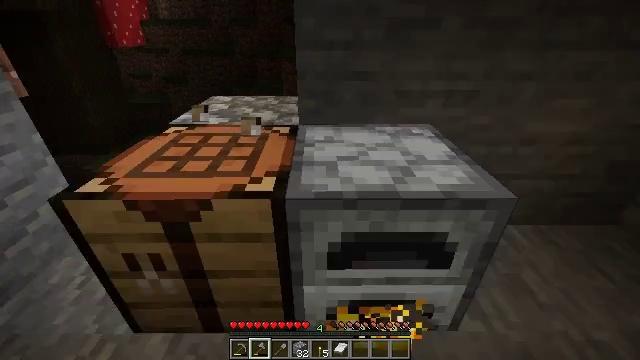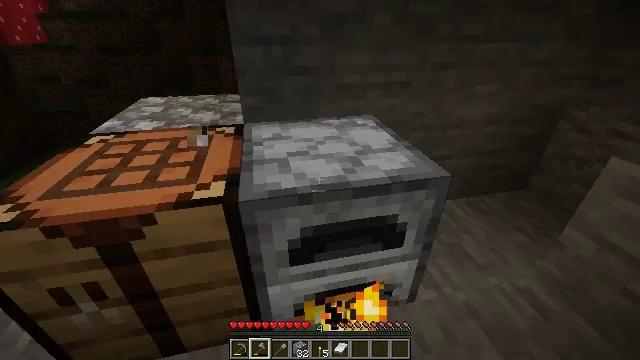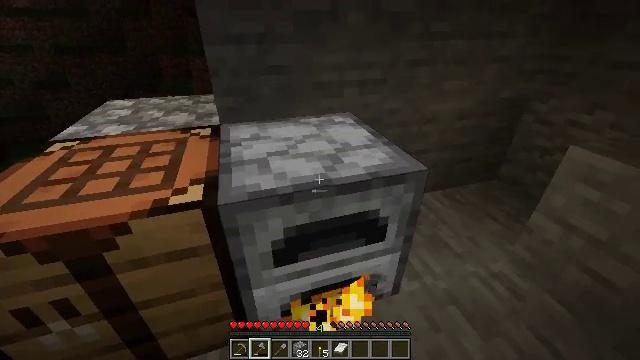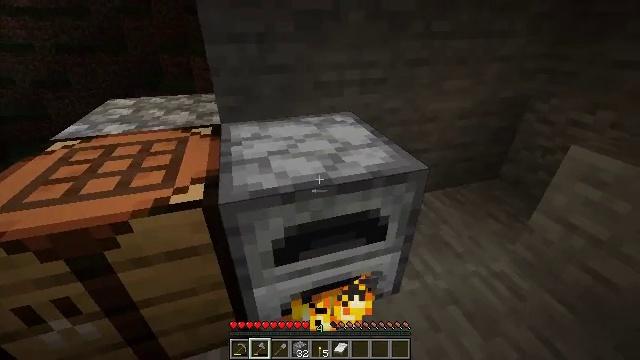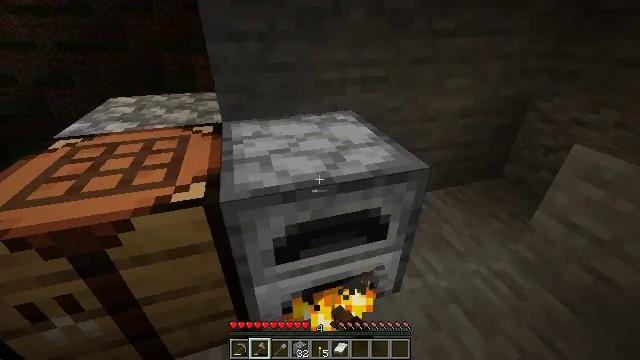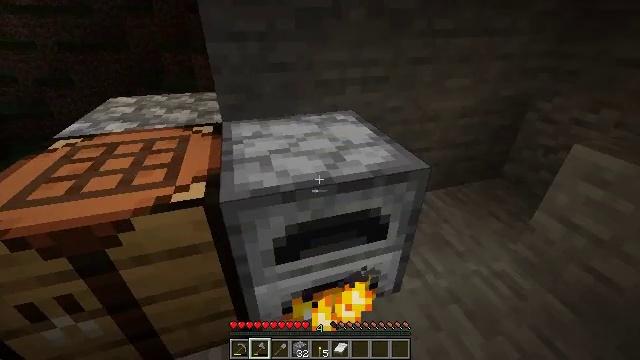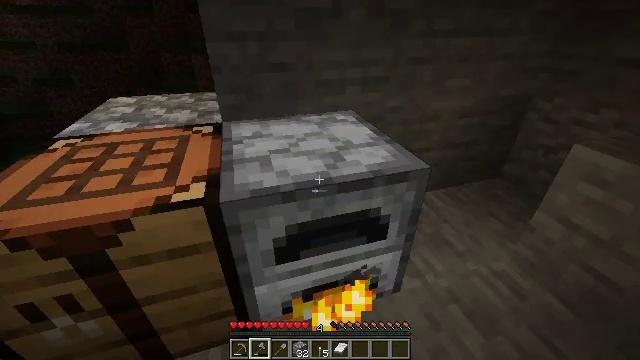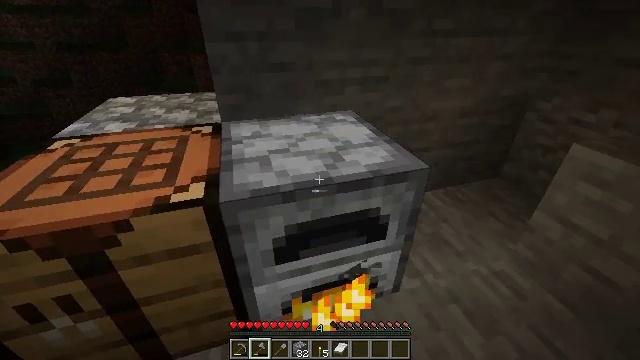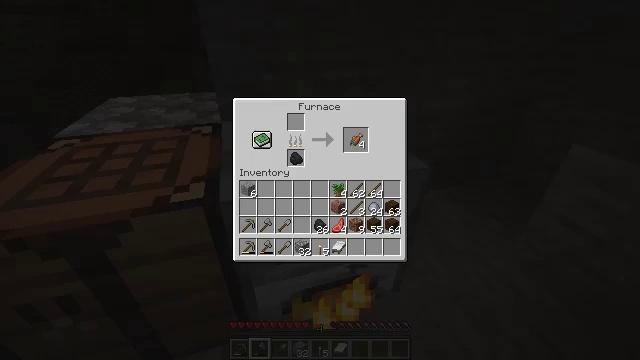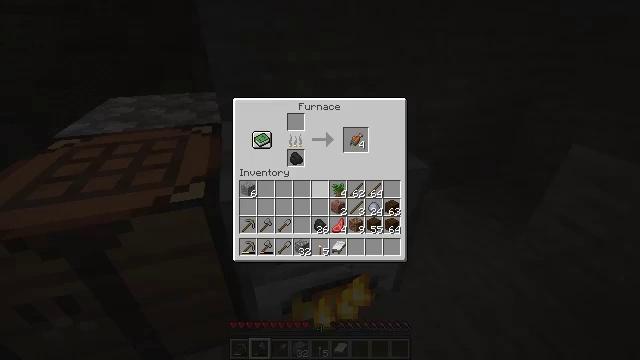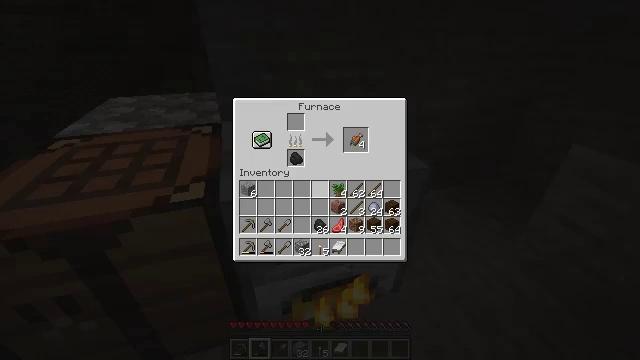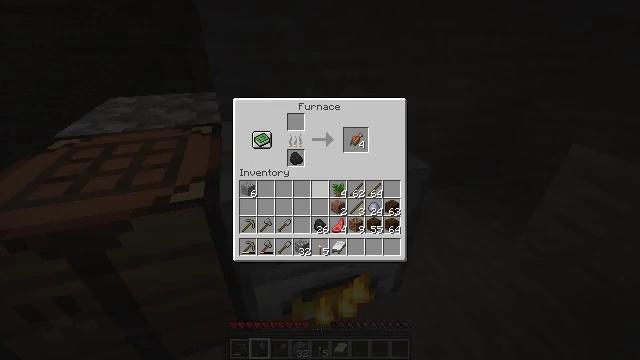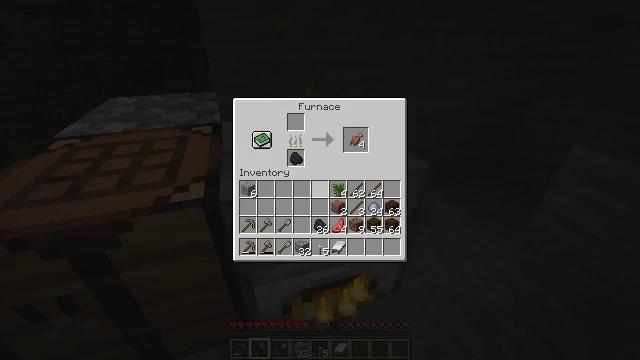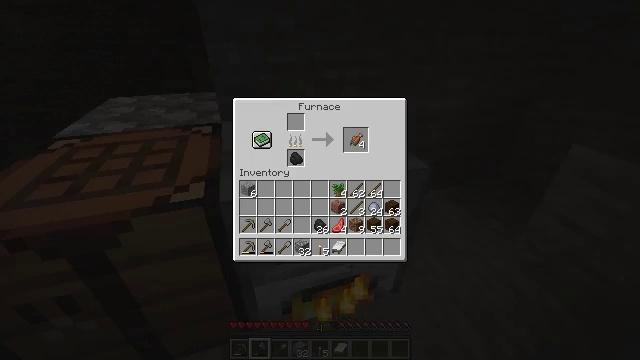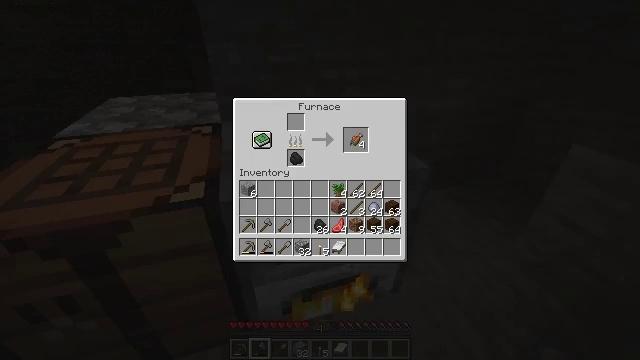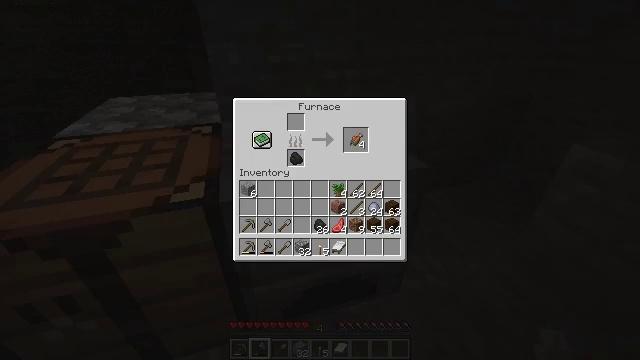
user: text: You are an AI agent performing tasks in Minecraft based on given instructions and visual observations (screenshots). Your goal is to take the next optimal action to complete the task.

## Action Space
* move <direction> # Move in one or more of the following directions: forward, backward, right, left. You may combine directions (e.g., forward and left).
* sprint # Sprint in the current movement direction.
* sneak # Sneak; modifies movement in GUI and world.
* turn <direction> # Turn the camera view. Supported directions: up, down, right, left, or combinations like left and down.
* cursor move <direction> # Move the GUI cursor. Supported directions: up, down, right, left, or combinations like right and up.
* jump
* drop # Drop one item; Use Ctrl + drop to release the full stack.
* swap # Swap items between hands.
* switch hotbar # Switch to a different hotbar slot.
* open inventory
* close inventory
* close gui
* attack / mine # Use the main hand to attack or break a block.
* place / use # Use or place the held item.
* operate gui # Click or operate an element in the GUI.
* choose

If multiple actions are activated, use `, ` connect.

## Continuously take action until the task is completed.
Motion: motion action
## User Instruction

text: Smelt a cooked salmon using the furnace.
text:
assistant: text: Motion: turn right
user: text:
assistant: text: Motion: turn right
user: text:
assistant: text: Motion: use / place
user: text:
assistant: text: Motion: use / place
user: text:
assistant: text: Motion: use / place
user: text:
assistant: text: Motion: no_op
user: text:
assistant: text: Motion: no_op
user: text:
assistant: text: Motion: open gui
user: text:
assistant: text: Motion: no_op
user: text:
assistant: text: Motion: no_op
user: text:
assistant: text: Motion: no_op
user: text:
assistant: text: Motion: no_op
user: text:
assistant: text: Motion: no_op
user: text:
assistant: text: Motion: cursor move up
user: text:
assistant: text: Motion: cursor move right
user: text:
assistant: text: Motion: cursor move right
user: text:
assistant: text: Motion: cursor move right
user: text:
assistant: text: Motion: no_op
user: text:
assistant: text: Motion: no_op
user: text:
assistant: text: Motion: no_op
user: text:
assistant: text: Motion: no_op
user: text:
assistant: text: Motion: no_op
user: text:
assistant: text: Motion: operate gui
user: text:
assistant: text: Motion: operate gui
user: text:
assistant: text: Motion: operate gui
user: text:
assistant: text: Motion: cursor move down
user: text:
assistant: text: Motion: cursor move right and down
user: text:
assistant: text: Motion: no_op